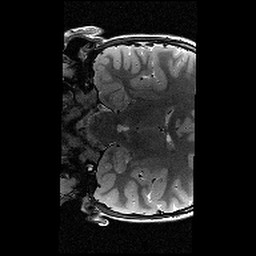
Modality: T2w
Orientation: coronal
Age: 9
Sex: female
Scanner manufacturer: siemens
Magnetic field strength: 3 T
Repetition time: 9.23 s
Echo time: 0.067 s